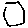
Label: hexagon